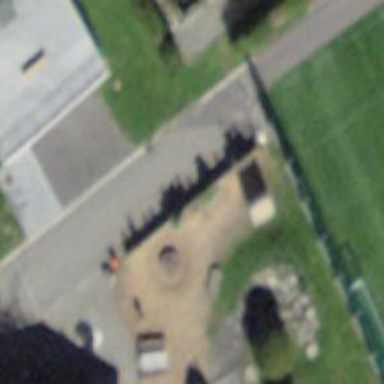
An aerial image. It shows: Playground featuring climbing wall.